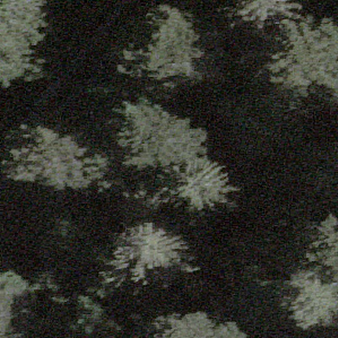
Label: other